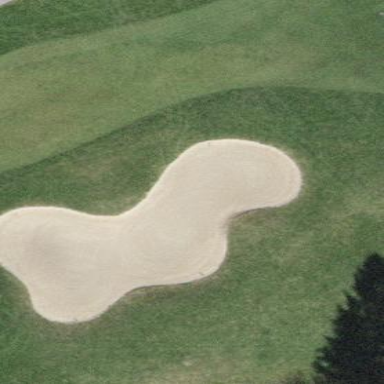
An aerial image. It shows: Sandy area is golf bunker.